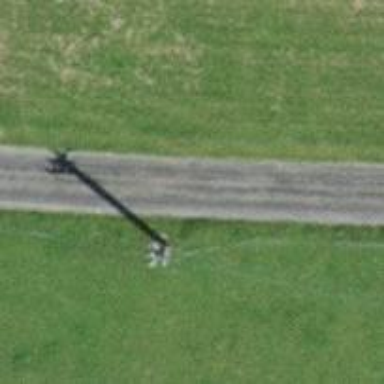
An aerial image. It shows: Power pole.